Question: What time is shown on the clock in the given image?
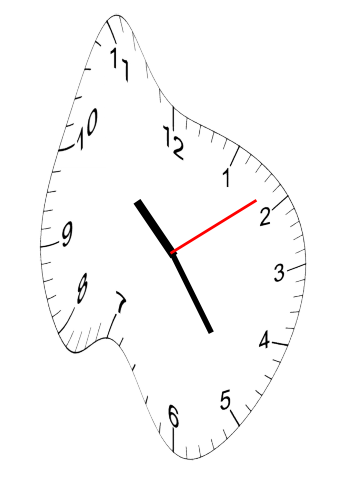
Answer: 10:24:09